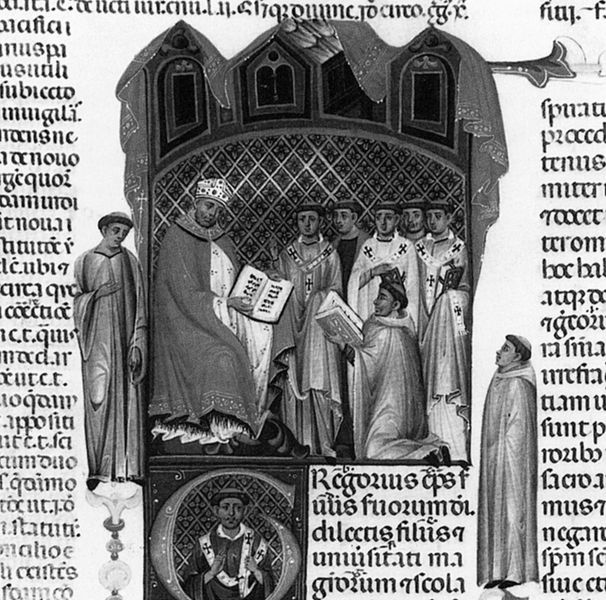
Titel: Dekretalen Gregors IX
Institution: Vatikan, Biblioteca Apostolica Vaticana
Schlagwörter: gott, himmel, mann, weiß, menschen, sitzen, fenster, männer, schwarz, gebäude, haus, tuch, ornament, versammlung, bibel, bild, kirche, krone, schrift, bücher, bischof, könig, papst, lesen, verzierung, robe, buch, kreuz, druck, text, buchstaben, knien, initiale, bleistift, orden, beten, gebet, altar, prister, pfarrer, kreuze, jesus, kniend, mittelalter, messgewand, priester, mönch, mitra, mönche, heilige, petrus, handschrift, kirhce, tonsur, latein, lateinisch, buchmalerei, evangelium, evangeliar, codex, kasel, missale, g, tzext, widmungsminiatur, lesen#, bleictift